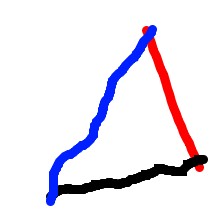
Shape: triangle